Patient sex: M
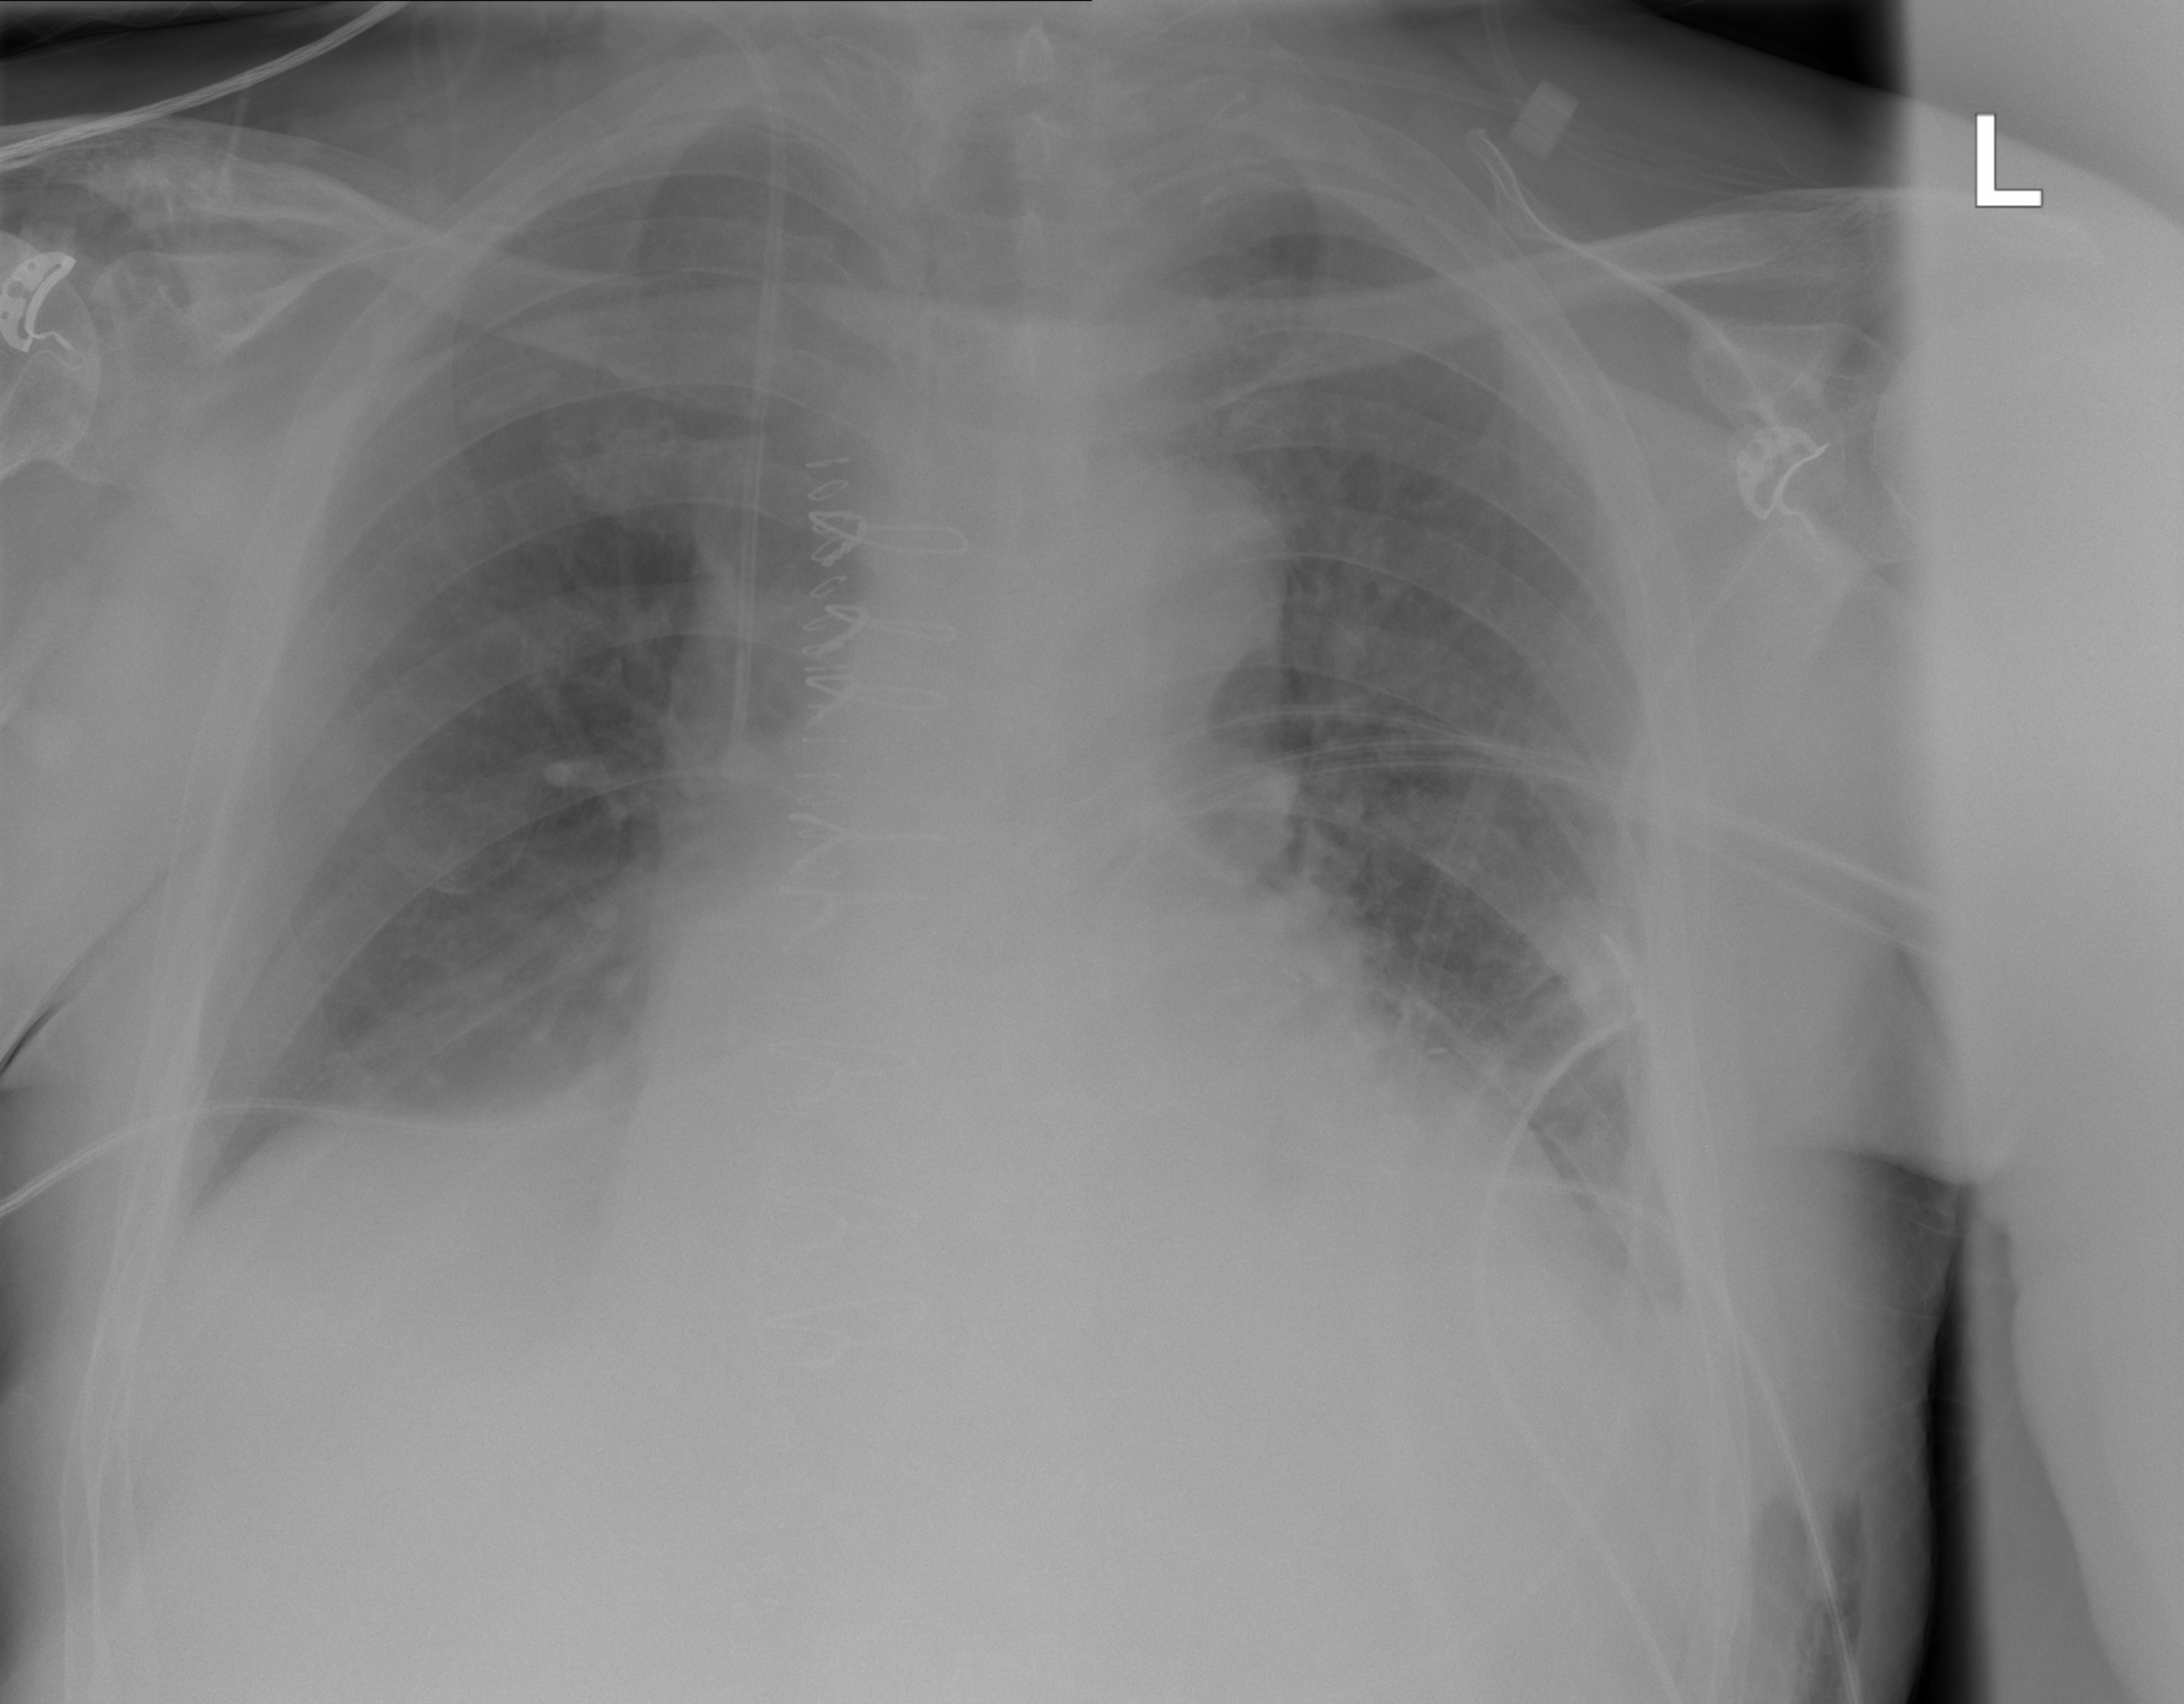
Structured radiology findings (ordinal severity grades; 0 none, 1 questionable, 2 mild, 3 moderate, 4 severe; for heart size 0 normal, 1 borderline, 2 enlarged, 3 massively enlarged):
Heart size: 2
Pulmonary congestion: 0
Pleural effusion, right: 0
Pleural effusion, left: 1
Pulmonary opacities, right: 0
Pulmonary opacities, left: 1
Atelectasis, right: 0
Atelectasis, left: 1